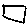
Label: square